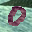
Label: 0